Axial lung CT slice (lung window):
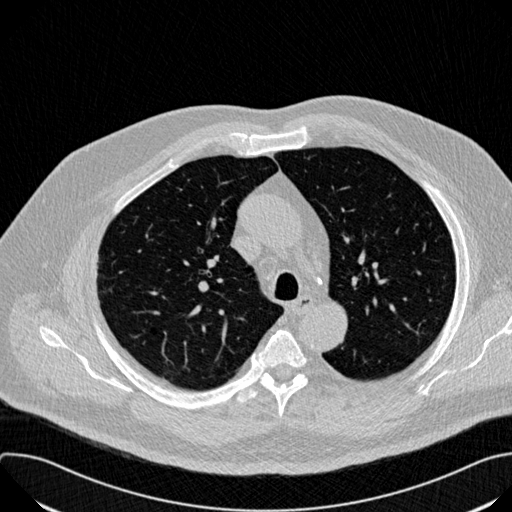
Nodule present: no